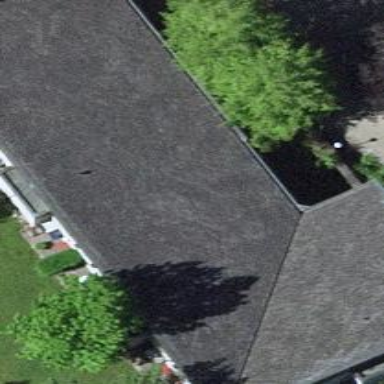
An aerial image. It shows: View of roof of building.